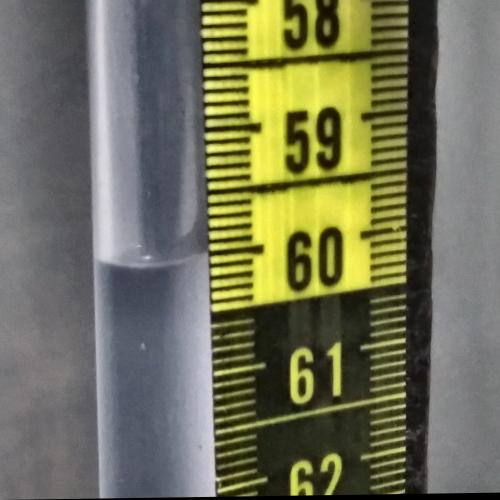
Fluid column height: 60.0 cm